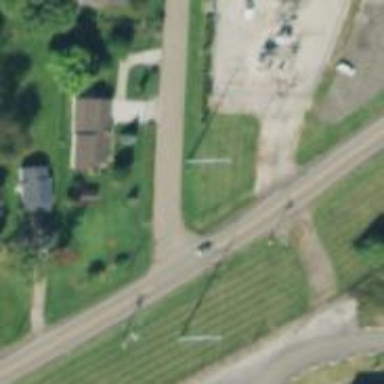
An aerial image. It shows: Power pole.